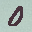
Label: 0